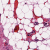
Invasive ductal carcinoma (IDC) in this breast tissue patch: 0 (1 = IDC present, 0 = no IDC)